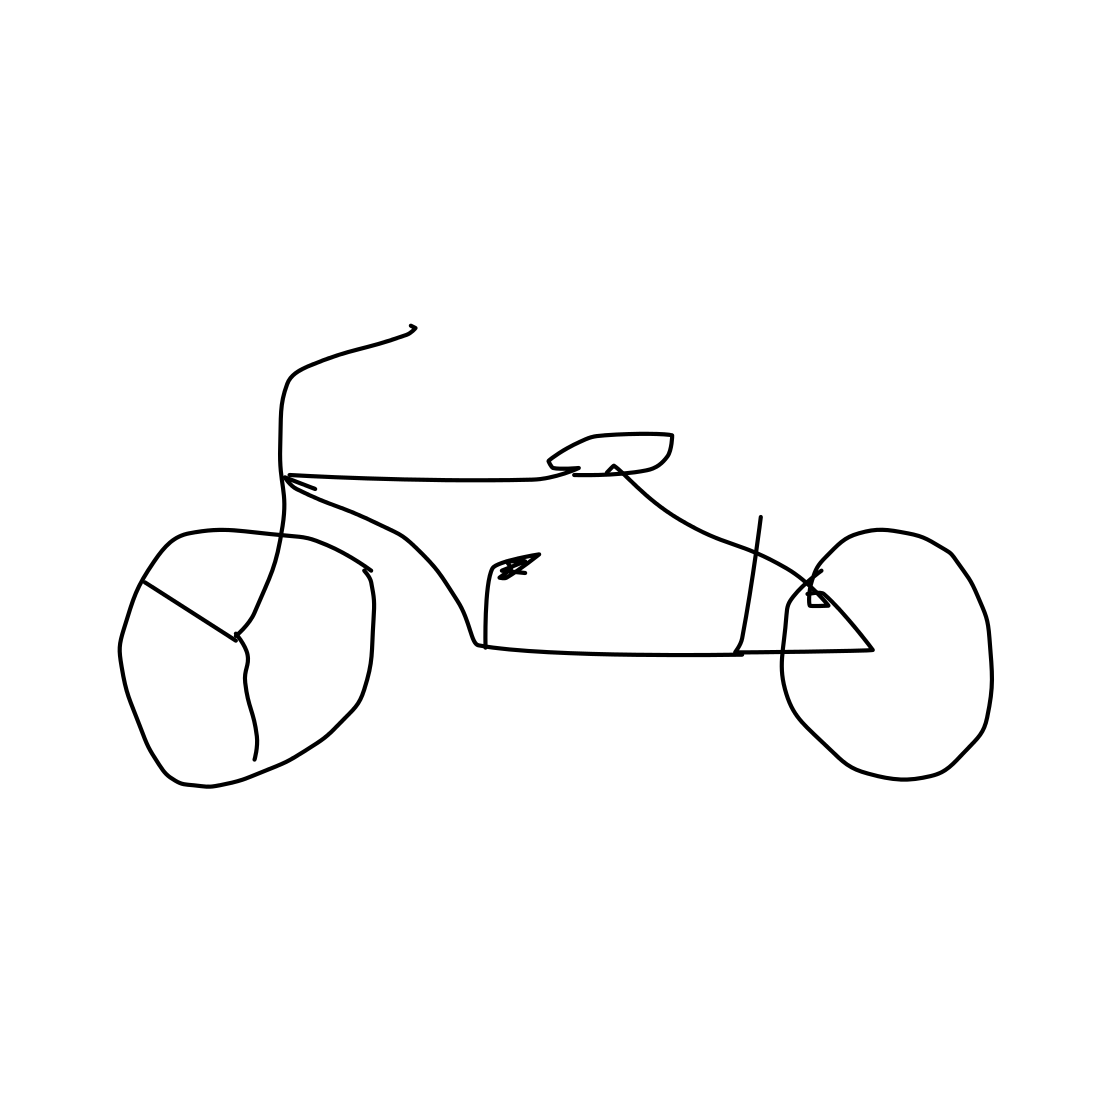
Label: bicycle